Question: Hi I'm having trouble multiplying data retrieved from google finance api. I know that what I'm doing now is wrong so I would like some pointers on how to go about doing that and some examples on that as well.
'''
string url = "http://www.google.com/ig/api?stock=" + Server.UrlEncode(symbol1.Text);
XmlDocument xdoc = new XmlDocument();
xdoc.Load(url);
currentPrice1.Text = GetData(xdoc, "last");
int quantity = 50;
int currentPrice = int.Parse(currentPrice1.Text);
int totalValue = quantity * currentPrice;
'''
'''
private string GetData(XmlDocument doc2, string strElement)
{
XmlNodeList xnodelist5 = doc2.GetElementsByTagName(strElement);
XmlNode xnode5 = xnodelist5.Item(0);
return Get_Attribute_Value(xnode5, "data");
}
'''

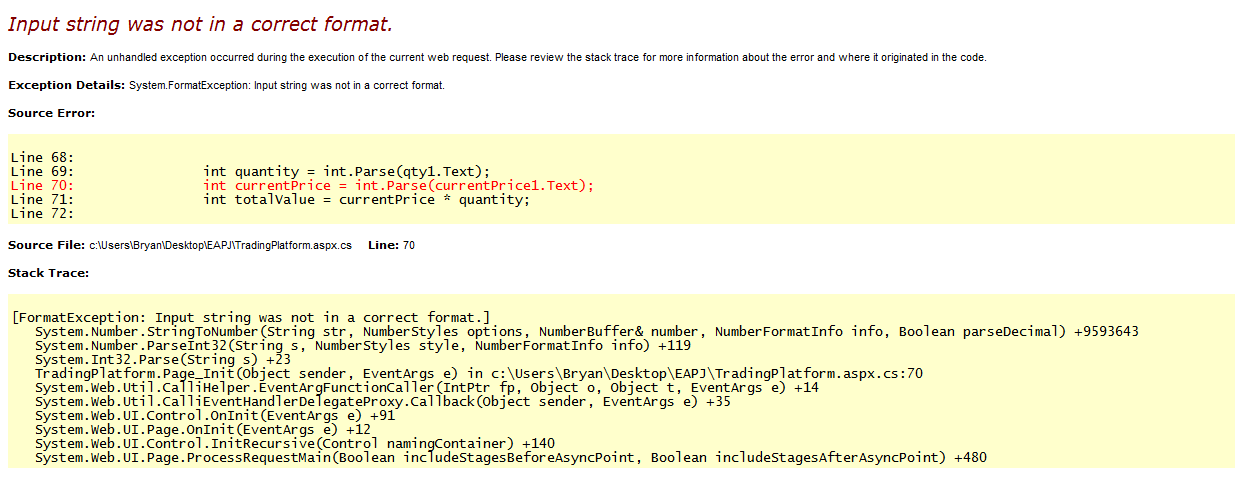
Answer: Might be value of attribute is non-numeric or not specified. Use TryParse method or wrap up your code with try..catch.. block.
'''
decimal currentPrice;
if(decimal.TryParse(currentPrice1.Text, out currentPrice))
{
//
}
'''
Or use 'int.TryParse' if value of data attribute is integer.